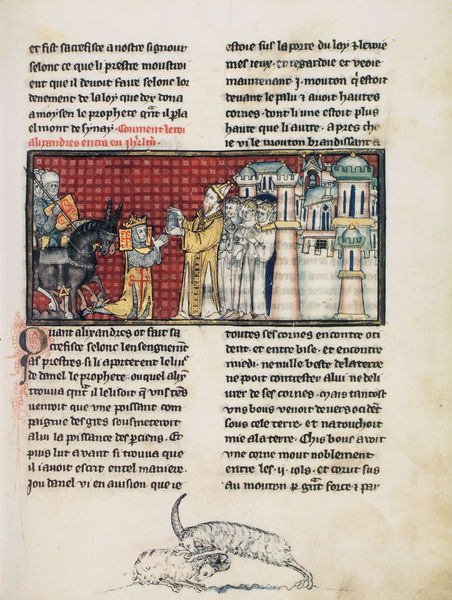
Titel: Berliner Alexanderroman
Institution: Berlin, Preußischer Kulturbesitz, Kupferstichkabinett
Schlagwörter: kampf, menschen, stadt, zeichnung, rot, blatt, krone, pferd, reiter, farbig, schrift, bischof, gefolge, könig, lanze, papst, schild, schaf, buch, burg, illustration, text, geschenk, ritter, mittelalter, tempel, jerusalem, bock, ziegenbock, ziege, ziegen, latein, widder, dank, buchmalerei, schafsbock